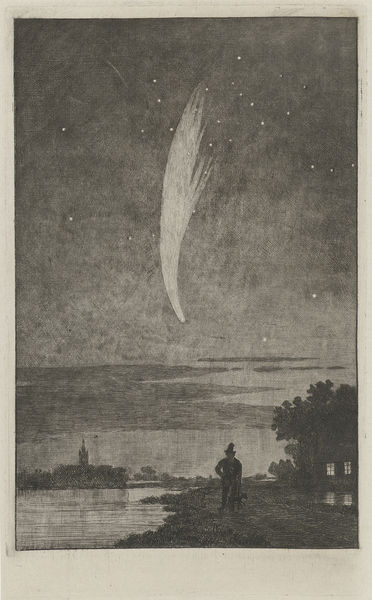
Titel: De komeet van Donati
Künstler: Cornelis van der Grient
Standort: Amsterdam
Institution: Rijksmuseum
Schlagwörter: baum, himmel, mann, schatten, wasser, wolken, fluss, kirchturm, ufer, hut, licht, nacht, zeichnung, gebäude, haus, schloss, spiegelung, turm, umriss, sterne, radierung, schwarzweiß, beleuchtet, erleuchtet, komet, halley